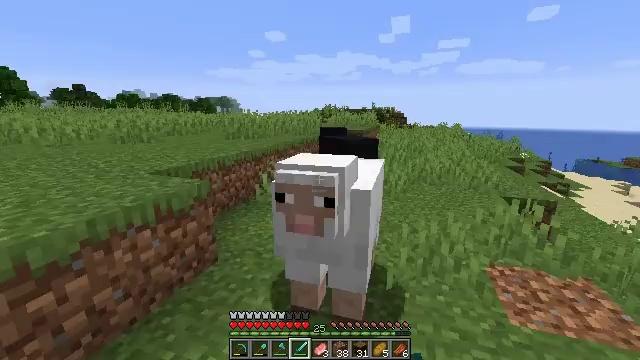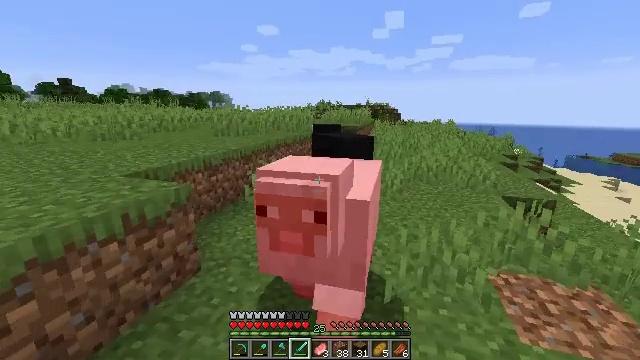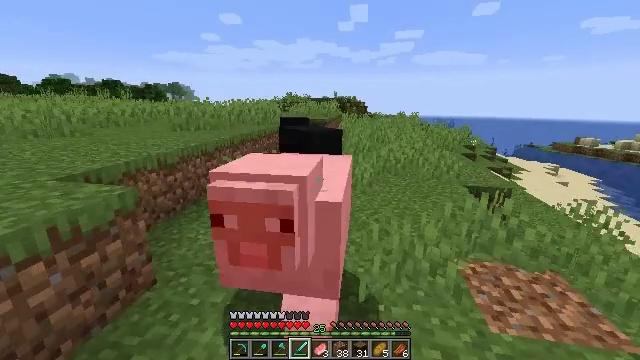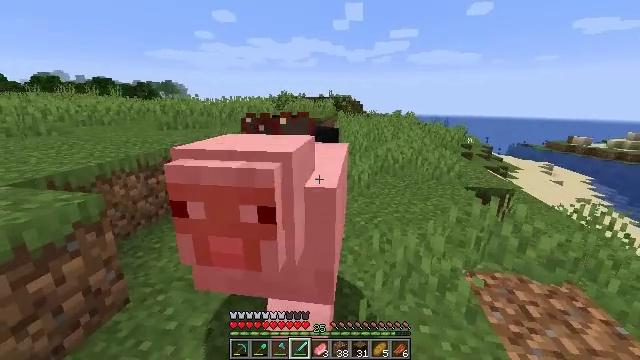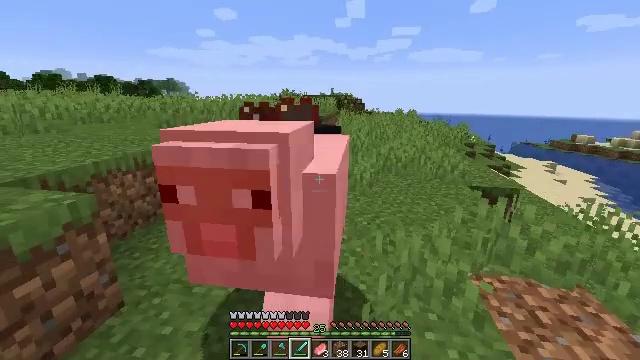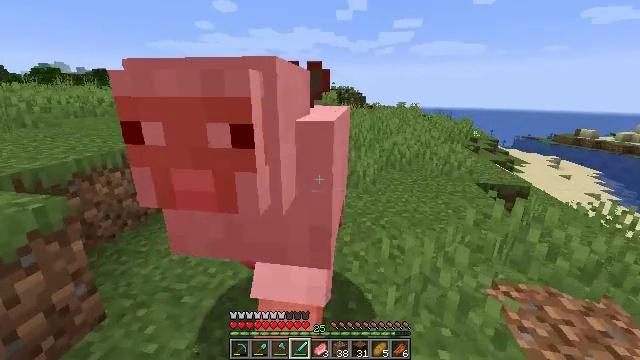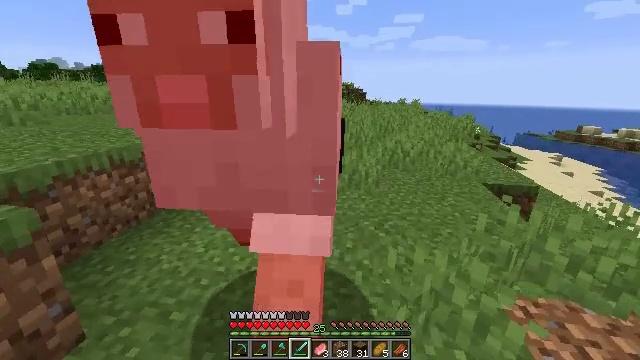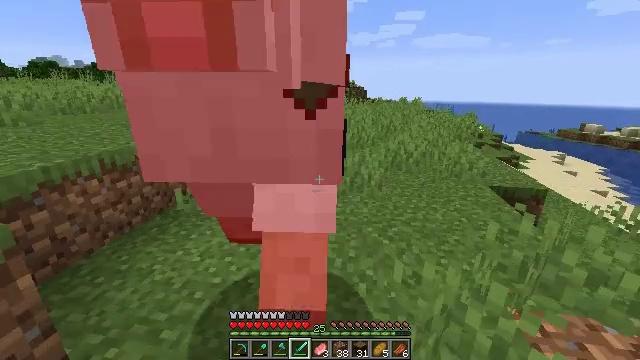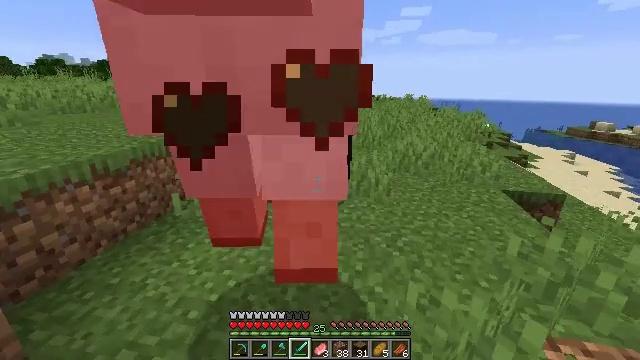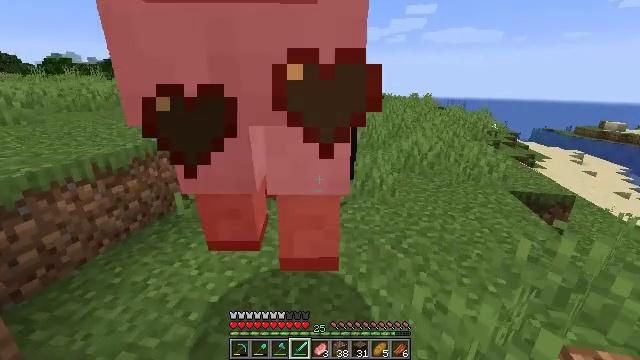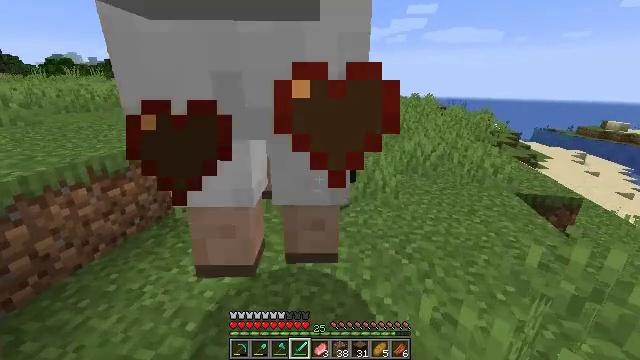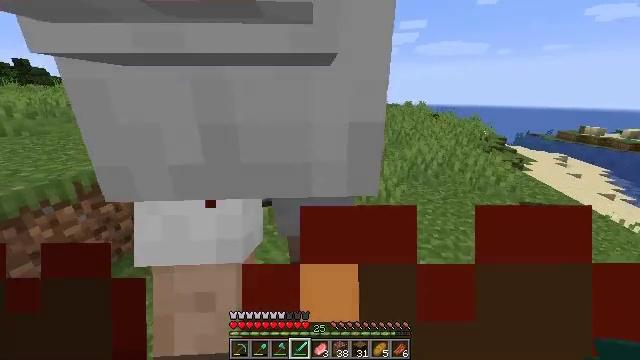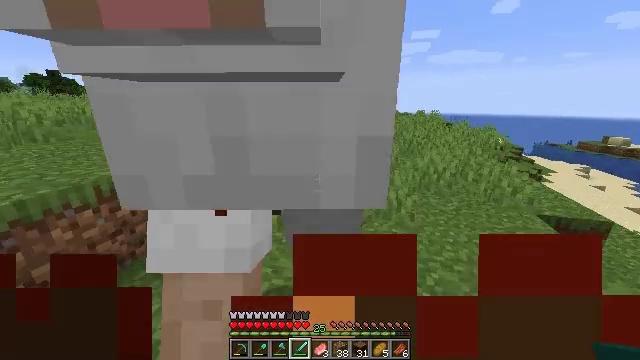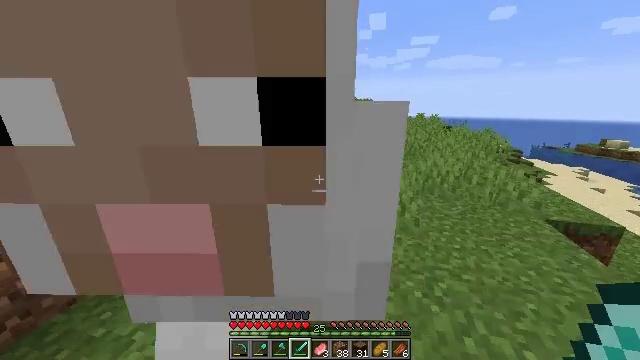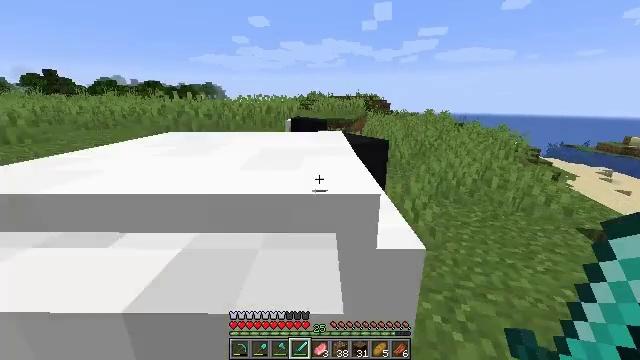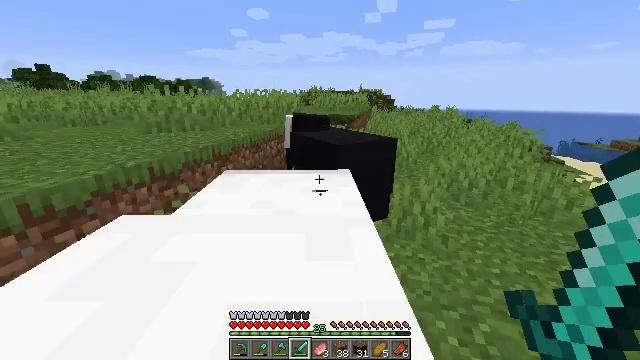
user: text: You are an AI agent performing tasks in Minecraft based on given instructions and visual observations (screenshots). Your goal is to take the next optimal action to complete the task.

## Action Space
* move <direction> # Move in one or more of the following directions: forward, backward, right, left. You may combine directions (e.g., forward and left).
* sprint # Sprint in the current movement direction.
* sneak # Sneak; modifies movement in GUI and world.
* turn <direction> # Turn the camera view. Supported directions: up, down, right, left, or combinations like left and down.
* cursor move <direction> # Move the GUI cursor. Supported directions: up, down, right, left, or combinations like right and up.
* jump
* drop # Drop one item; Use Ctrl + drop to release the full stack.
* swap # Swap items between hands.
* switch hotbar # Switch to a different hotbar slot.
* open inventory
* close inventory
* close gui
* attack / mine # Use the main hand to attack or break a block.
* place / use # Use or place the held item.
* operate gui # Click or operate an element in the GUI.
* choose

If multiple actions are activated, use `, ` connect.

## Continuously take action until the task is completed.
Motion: motion action
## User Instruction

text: Kill mobs.
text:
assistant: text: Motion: move forward, turn right, attack / mine
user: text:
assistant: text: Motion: move forward, turn right and down
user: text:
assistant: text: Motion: move forward, turn right, attack / mine
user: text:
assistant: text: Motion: move forward, attack / mine
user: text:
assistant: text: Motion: turn down, attack / mine
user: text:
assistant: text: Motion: move forward, attack / mine
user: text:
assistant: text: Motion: move forward, attack / mine
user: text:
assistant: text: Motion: move forward, attack / mine
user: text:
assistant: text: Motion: attack / mine
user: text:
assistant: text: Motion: move forward, attack / mine
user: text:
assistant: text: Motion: move forward, attack / mine
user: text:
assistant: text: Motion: turn left and up, attack / mine
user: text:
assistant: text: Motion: move forward, attack / mine
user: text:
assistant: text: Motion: move forward, attack / mine
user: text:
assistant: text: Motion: attack / mine
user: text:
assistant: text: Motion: move forward
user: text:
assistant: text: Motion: move forward, turn down, attack / mine
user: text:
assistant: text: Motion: move forward, attack / mine
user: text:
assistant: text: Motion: attack / mine
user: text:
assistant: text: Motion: move forward
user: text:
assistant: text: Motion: move forward, attack / mine
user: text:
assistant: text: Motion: attack / mine